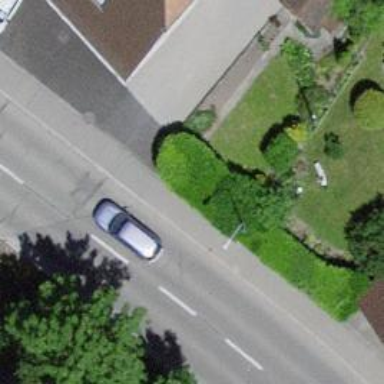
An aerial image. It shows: Hedge acting as barrier.